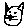
Label: cat